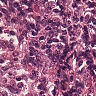
Metastatic tissue present: no